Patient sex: M
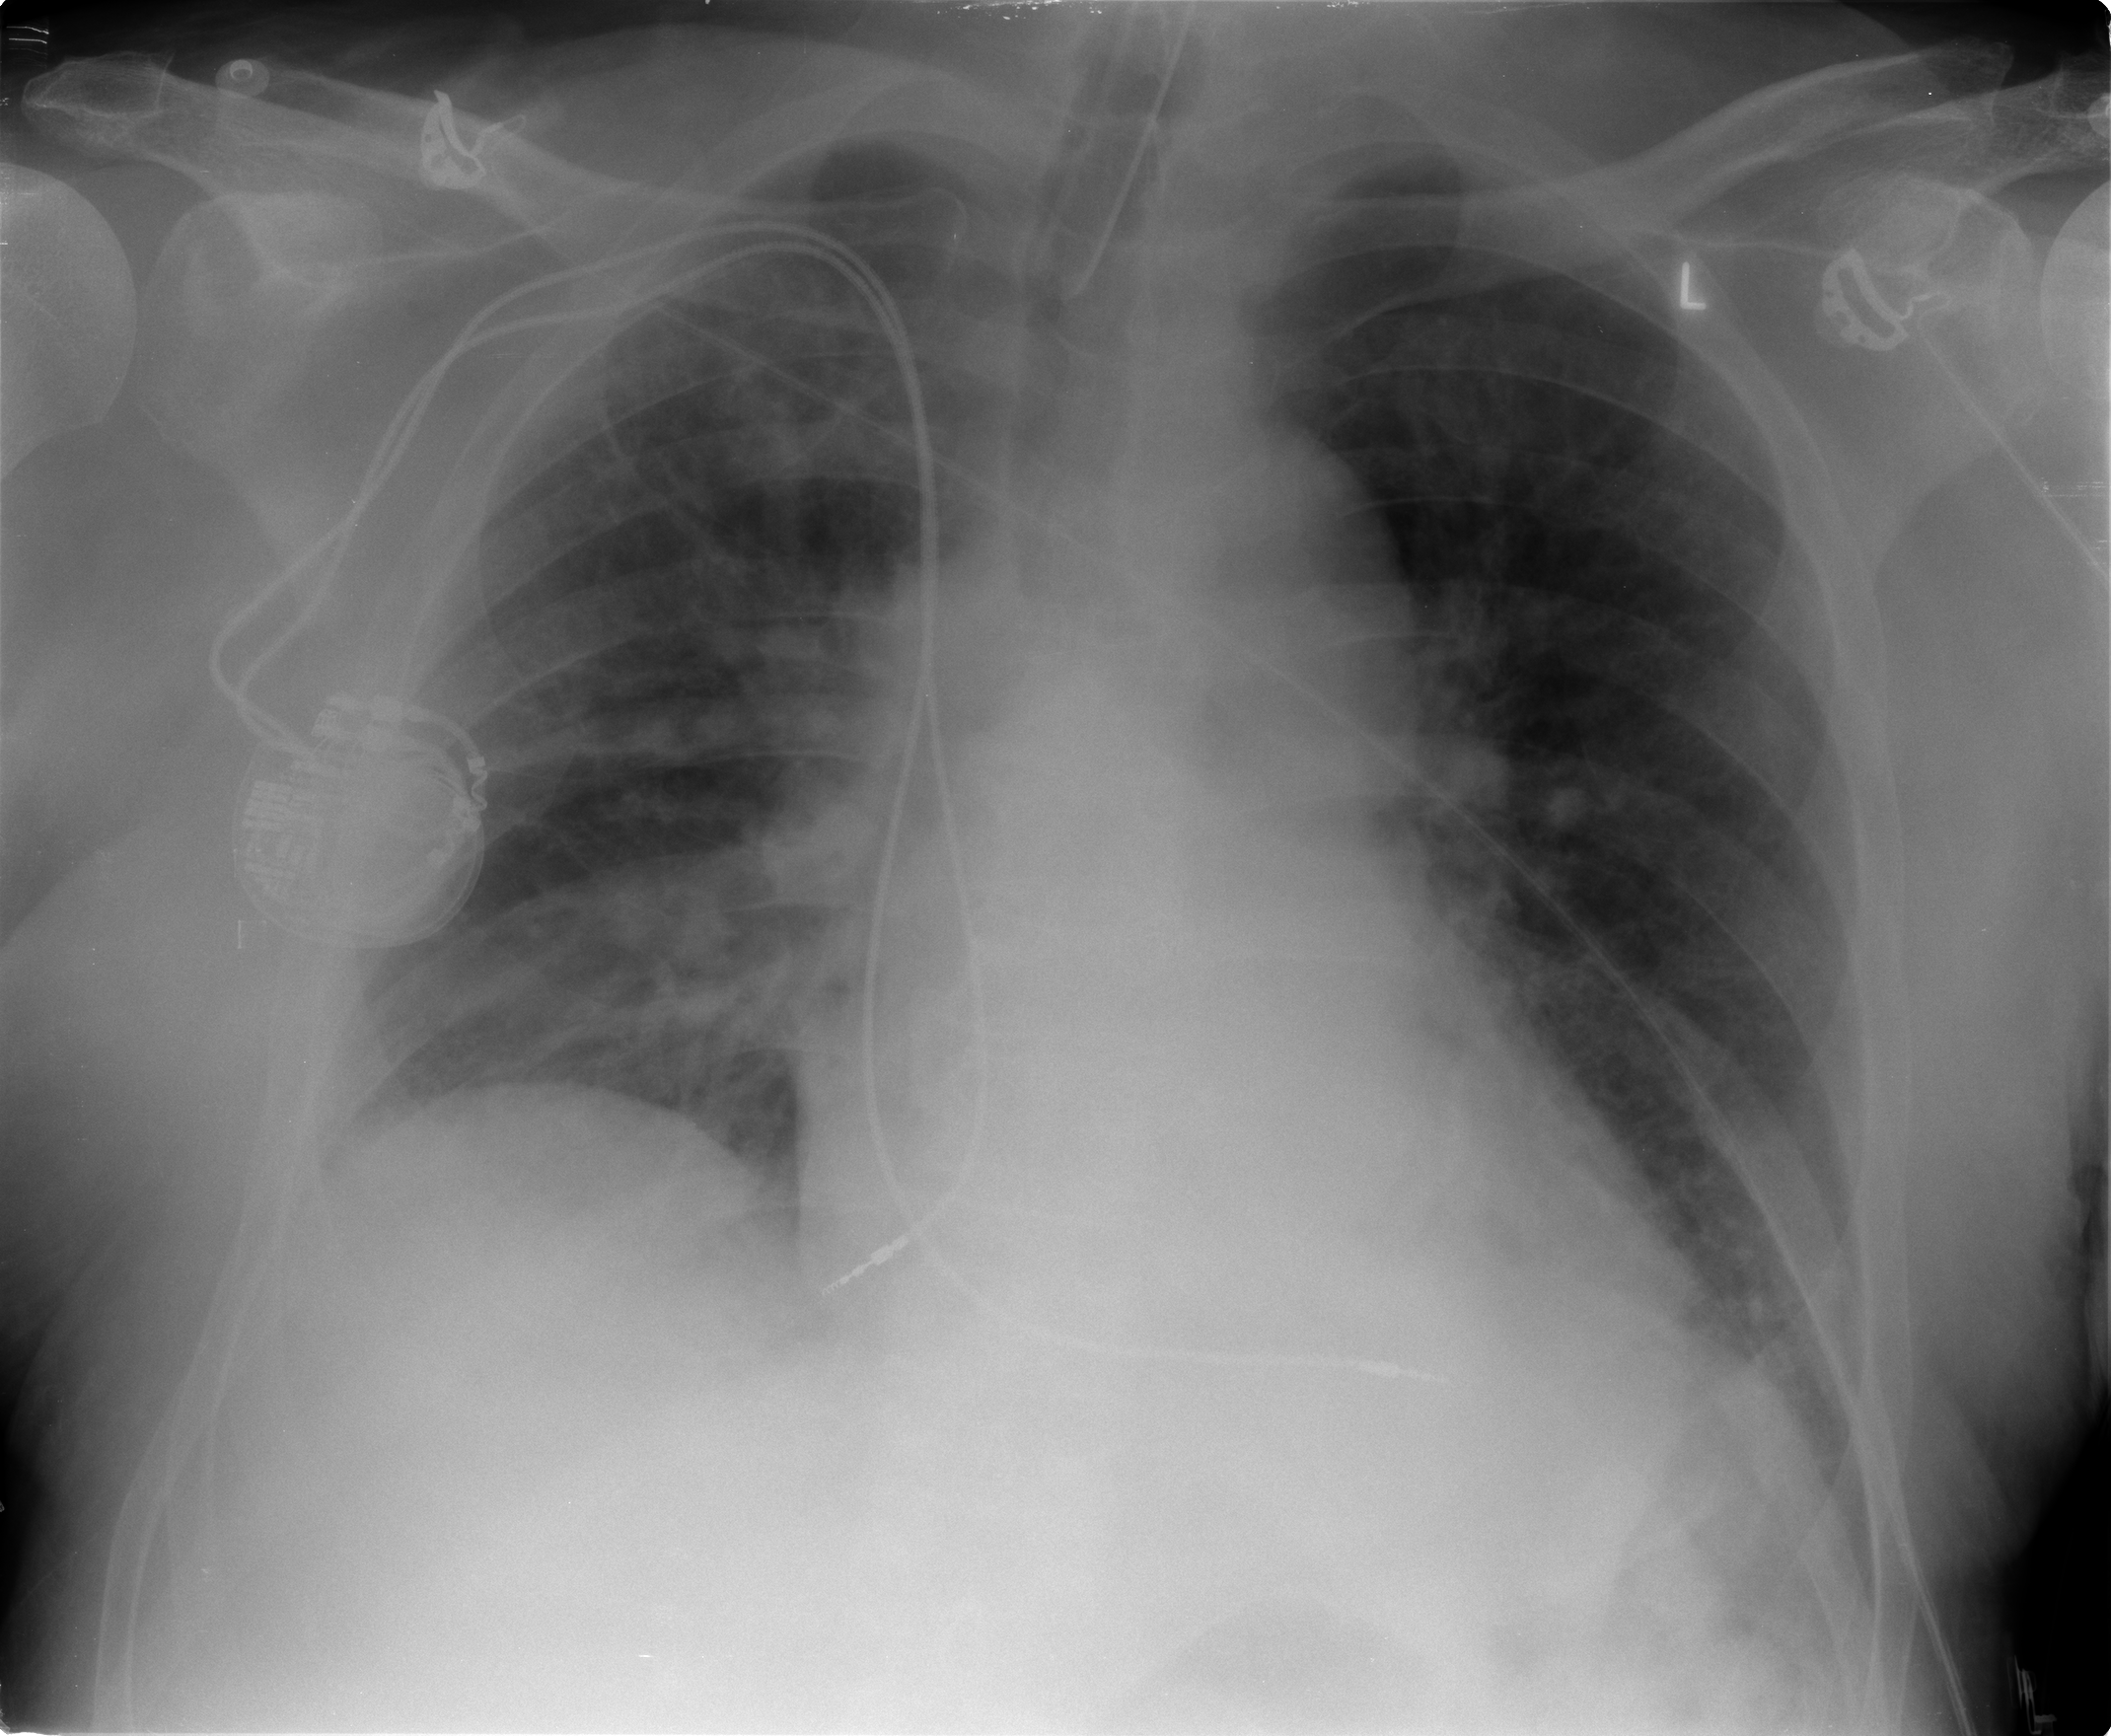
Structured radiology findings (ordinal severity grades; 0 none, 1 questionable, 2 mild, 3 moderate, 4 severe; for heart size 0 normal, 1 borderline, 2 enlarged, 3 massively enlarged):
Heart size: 2
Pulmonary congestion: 3
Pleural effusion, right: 1
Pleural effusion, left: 0
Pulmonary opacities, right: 2
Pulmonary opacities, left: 0
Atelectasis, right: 2
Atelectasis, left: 0